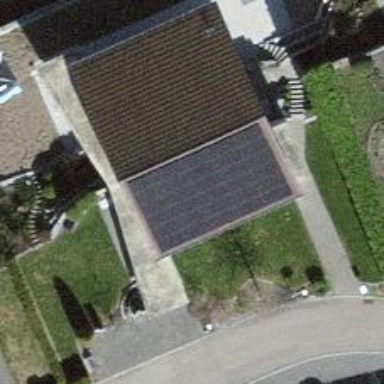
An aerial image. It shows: Solar power generator using photovoltaic panels.